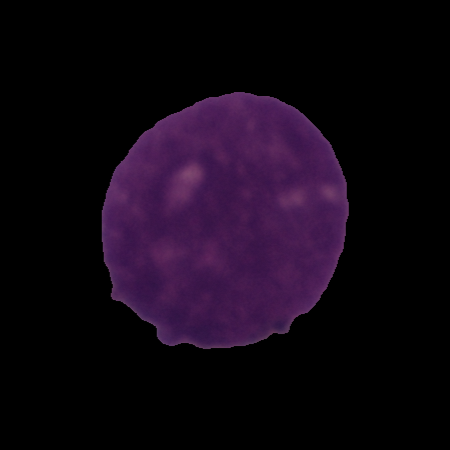
Label: cancer